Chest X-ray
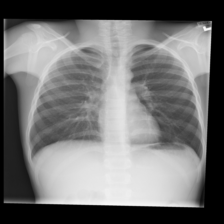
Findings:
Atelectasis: negative
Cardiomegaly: negative
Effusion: negative
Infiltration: negative
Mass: negative
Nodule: negative
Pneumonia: negative
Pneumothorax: negative
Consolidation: negative
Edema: negative
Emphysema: negative
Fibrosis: negative
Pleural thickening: negative
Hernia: negative